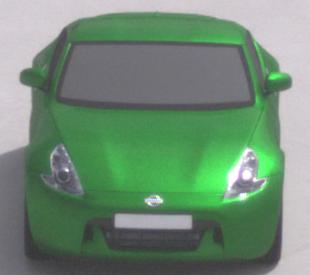
Make: Nissan
Model: 370Z Coupé
Detailed model: 370Z (Z34) Coupé
Model produced from: 2009/12
Model produced until: 2013/03
Doors: 3
Color: green
Road condition: dry road
Daytime: midday
Contrast: medium contrast